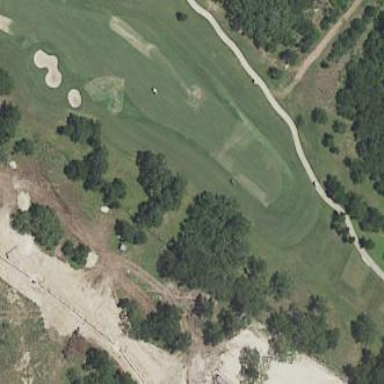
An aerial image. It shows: Rough grassy area used for golf.